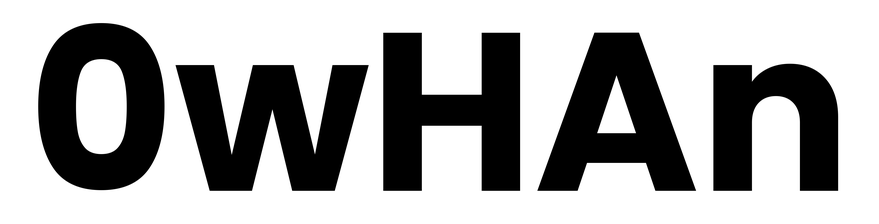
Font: Poppins-Bold